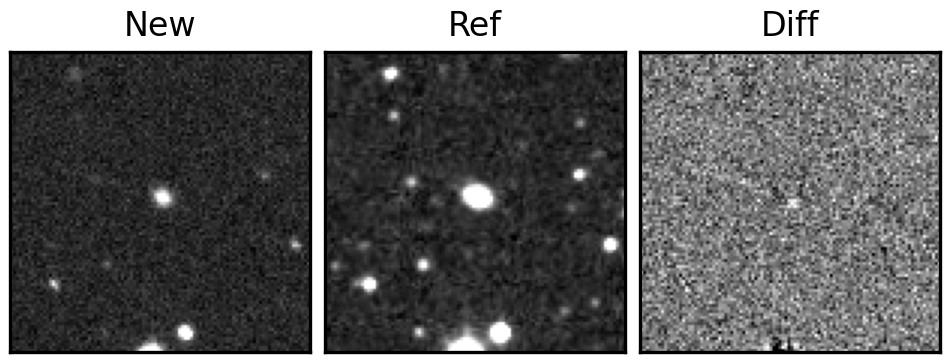
Label: real